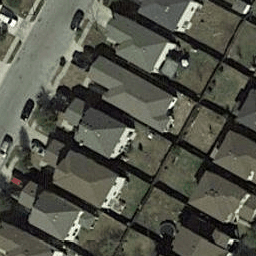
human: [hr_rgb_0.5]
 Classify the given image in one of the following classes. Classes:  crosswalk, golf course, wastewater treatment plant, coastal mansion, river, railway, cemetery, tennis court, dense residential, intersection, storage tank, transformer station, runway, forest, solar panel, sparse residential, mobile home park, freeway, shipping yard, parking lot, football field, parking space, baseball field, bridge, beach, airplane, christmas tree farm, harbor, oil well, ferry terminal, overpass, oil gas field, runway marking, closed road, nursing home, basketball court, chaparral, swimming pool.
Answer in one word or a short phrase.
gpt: dense residential